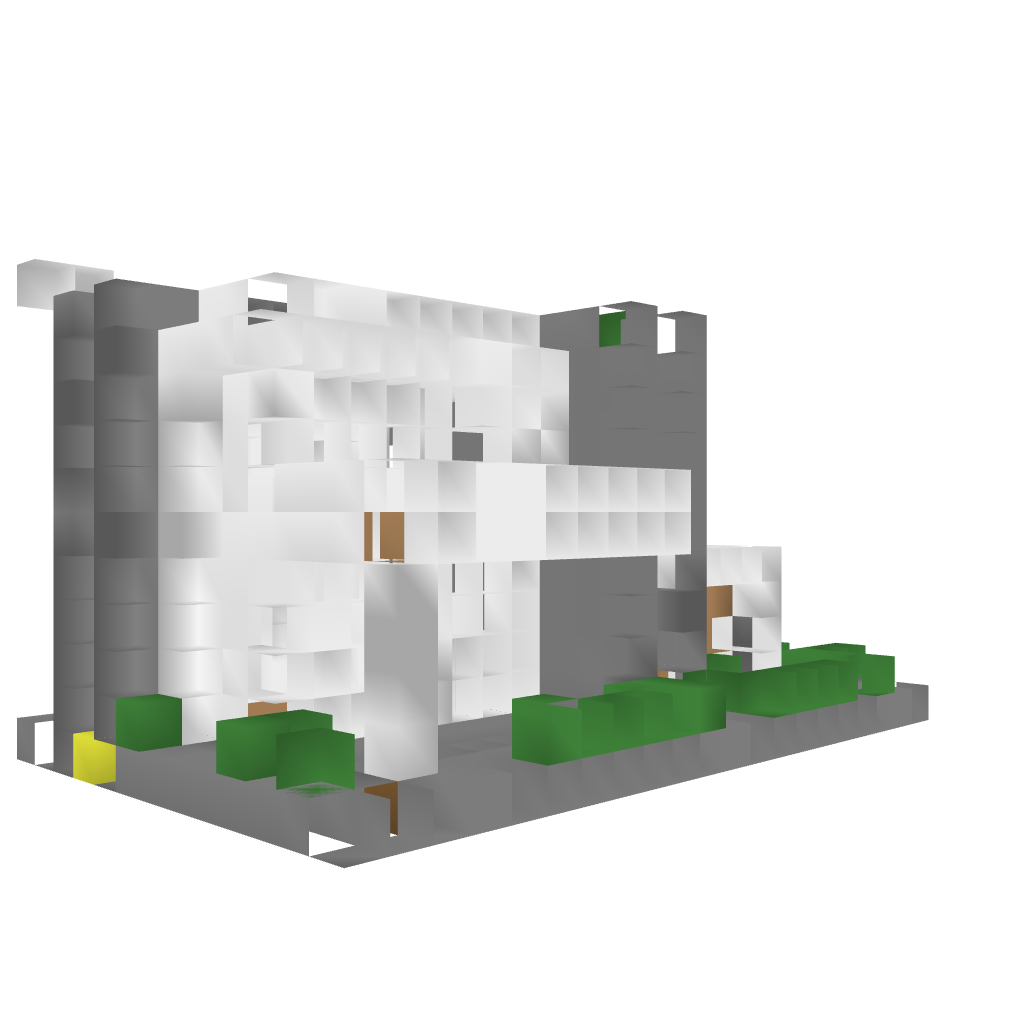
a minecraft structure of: Small Modern house DIY interior bad low quality